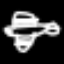
Label: airplane